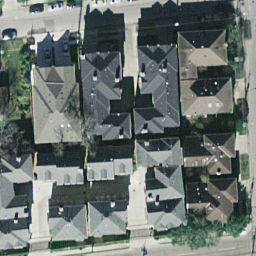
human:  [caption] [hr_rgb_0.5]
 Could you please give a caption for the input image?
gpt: There are lots of houses with grey and black roofs arranged neatly .

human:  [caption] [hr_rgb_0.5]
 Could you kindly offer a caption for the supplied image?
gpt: There are lots of houses with grey and black roofs and some plants arround them .

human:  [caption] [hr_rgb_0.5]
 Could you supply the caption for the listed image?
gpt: This is a dense residential area with houses and plants .

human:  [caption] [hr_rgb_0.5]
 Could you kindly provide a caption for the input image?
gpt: It is a dense residential area with lots of houses arranged neatly .

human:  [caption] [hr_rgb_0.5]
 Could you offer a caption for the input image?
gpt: Lots of houses and plants in the dense residential area .